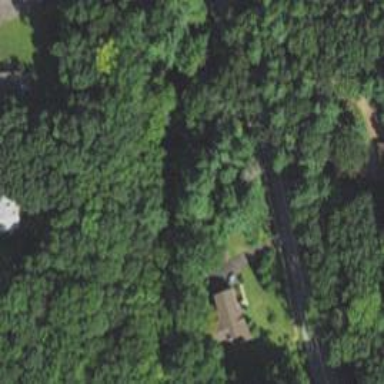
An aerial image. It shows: Existing Preserved Open Space in the woodland area.